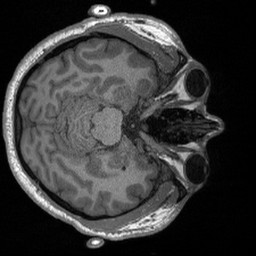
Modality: T1w
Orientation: axial
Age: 32
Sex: male